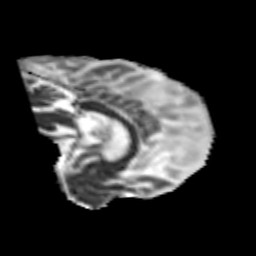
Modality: MD
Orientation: sagittal
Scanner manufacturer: siemens
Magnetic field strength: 3 T
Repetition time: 6.8 s
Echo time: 0.093 s